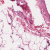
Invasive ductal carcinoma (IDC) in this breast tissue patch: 0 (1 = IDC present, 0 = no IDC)